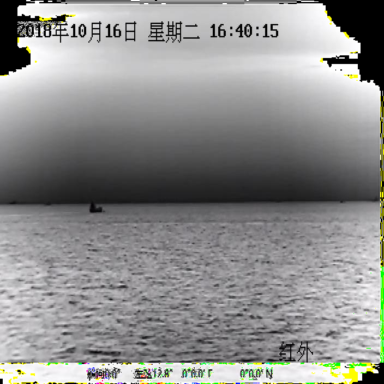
There is a liner in the infrared image.